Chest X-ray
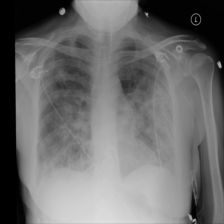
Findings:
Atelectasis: negative
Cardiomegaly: negative
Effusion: negative
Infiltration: positive
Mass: negative
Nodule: negative
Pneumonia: negative
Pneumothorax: negative
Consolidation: negative
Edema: negative
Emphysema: negative
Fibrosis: negative
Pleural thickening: negative
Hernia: negative